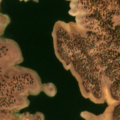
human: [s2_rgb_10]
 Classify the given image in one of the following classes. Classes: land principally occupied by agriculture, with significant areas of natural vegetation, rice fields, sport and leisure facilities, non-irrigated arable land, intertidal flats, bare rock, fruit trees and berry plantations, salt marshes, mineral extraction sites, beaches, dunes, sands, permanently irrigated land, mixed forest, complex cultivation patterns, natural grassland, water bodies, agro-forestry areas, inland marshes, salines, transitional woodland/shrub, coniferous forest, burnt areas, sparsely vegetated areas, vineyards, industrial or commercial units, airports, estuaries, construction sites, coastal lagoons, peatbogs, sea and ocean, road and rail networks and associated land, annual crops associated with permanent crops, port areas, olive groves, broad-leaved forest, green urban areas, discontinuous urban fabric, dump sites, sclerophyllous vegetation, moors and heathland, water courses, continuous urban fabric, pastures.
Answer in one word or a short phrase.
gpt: agro-forestry areas, water bodies